Field crop: maize
Growth stage: 2
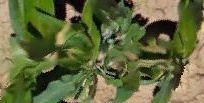
Species: maize